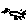
Label: sun